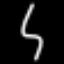
Label: squiggle